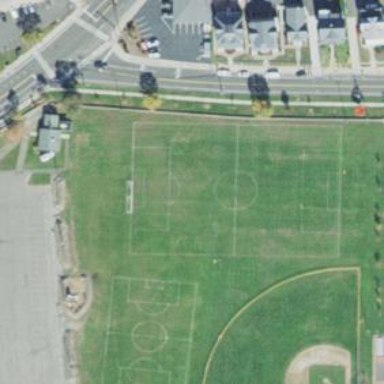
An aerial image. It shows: Soccer pitch for leisure land activities.